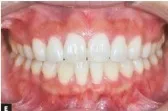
Post-retention records (at 26 years and 7 months of age):. Extraoral, and ,intraoral photographs.
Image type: medical_photograph (oral_photograph)